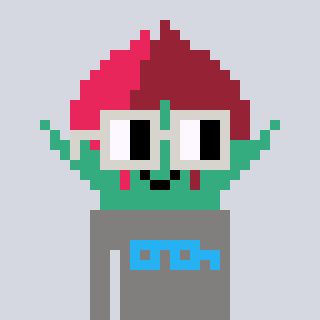
a pixel art character with square light gray glasses, a rosebud-shaped head and a bluegrey-colored body on a cool background